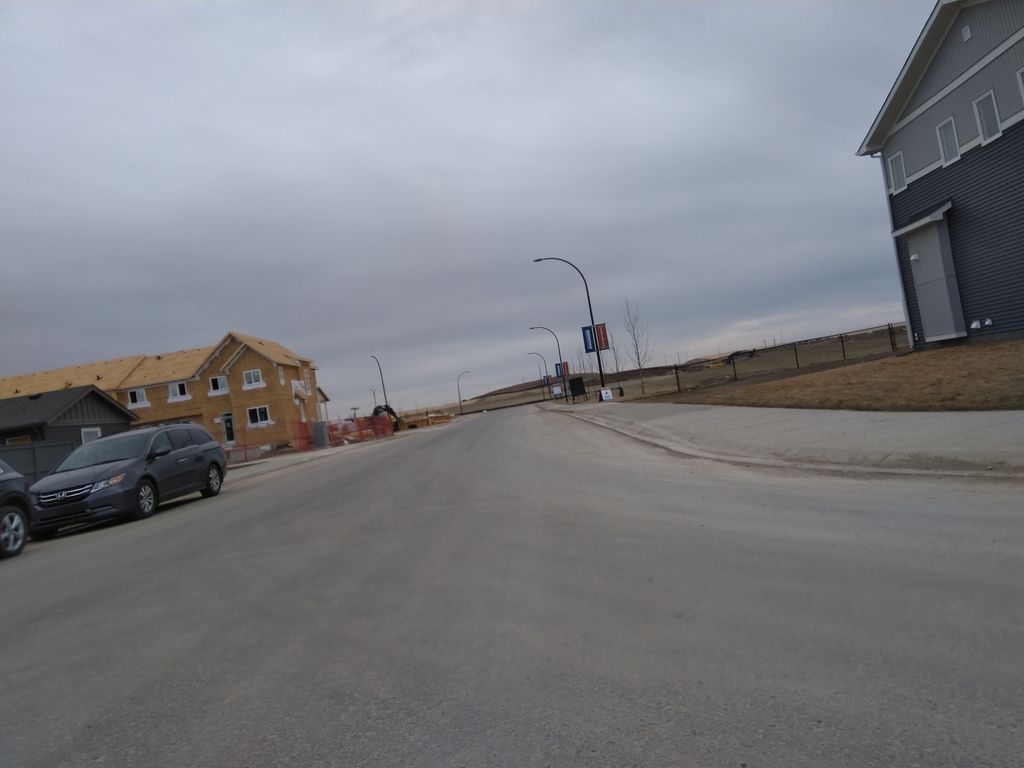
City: calgary